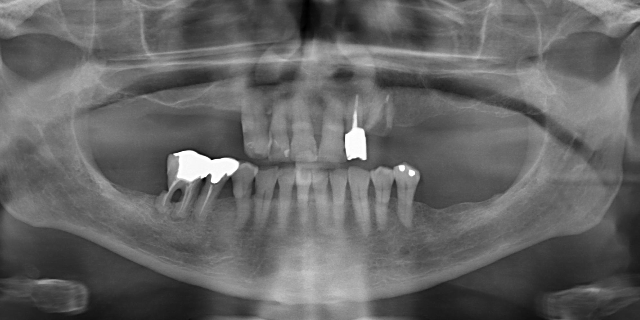
adult